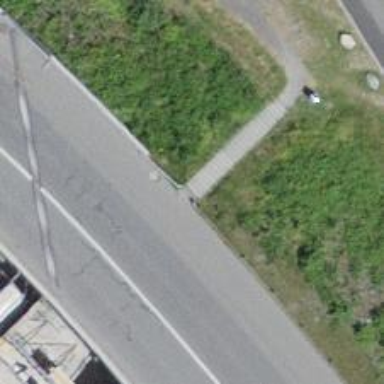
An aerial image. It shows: Road with steps.